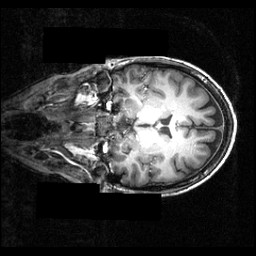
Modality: T1w
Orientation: coronal
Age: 22
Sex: female
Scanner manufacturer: siemens
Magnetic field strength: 3.951 T
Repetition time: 1.5 s
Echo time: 0.00335 s